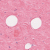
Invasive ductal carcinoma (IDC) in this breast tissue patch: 0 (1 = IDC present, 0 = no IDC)